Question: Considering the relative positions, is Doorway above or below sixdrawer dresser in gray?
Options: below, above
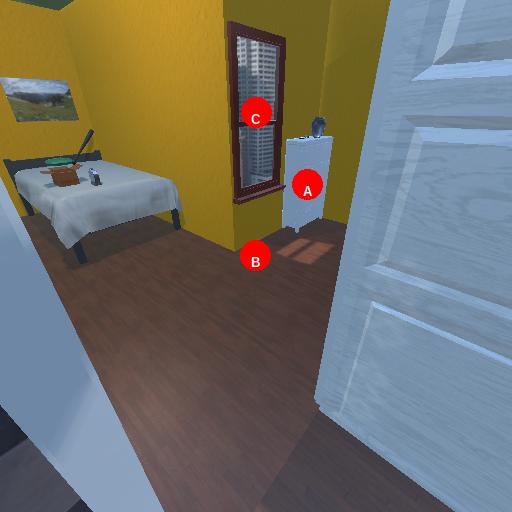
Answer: below